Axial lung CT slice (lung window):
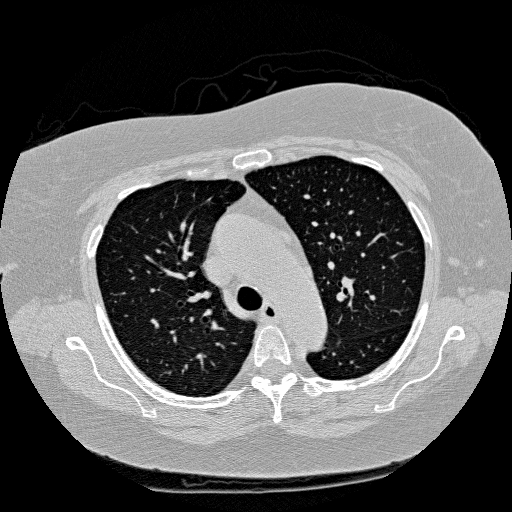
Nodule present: no